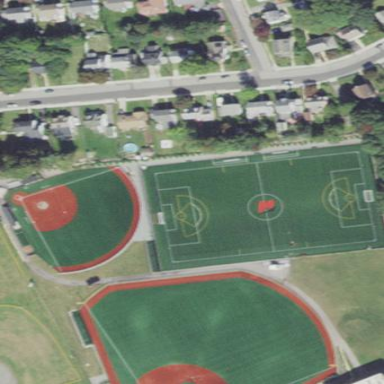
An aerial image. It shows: Soccer pitch for leisure land activities.